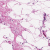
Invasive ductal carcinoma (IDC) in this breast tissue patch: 0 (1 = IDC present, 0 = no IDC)